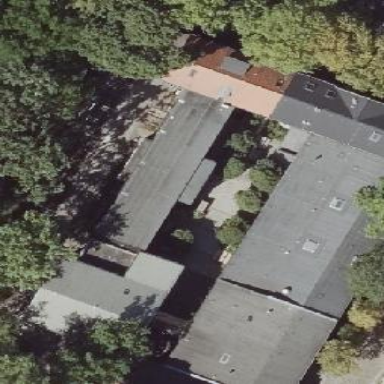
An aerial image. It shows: University building with saltbox-shaped roof.